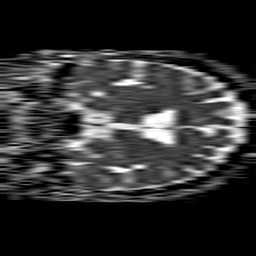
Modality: ADC
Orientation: coronal
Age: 79
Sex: female
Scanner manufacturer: philips
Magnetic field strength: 1.5 T
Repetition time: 4.6 s
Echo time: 0.08631 s